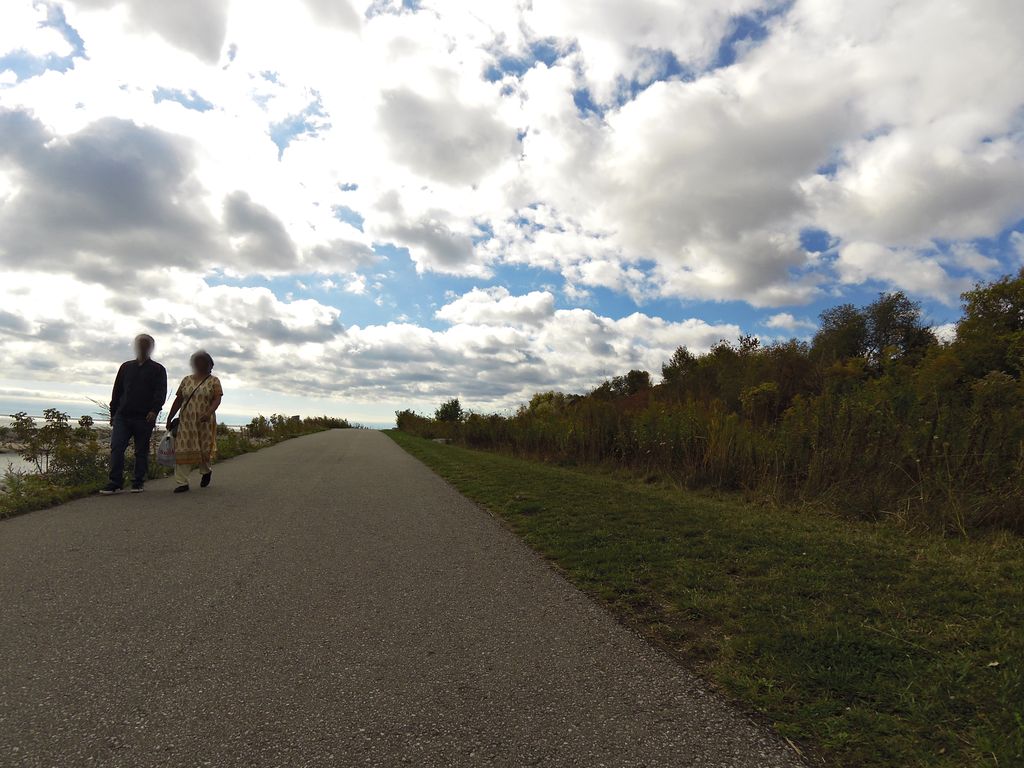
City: toronto